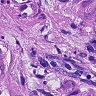
Metastatic tissue present: yes